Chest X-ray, AP view. Patient: 62 years old, sex M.
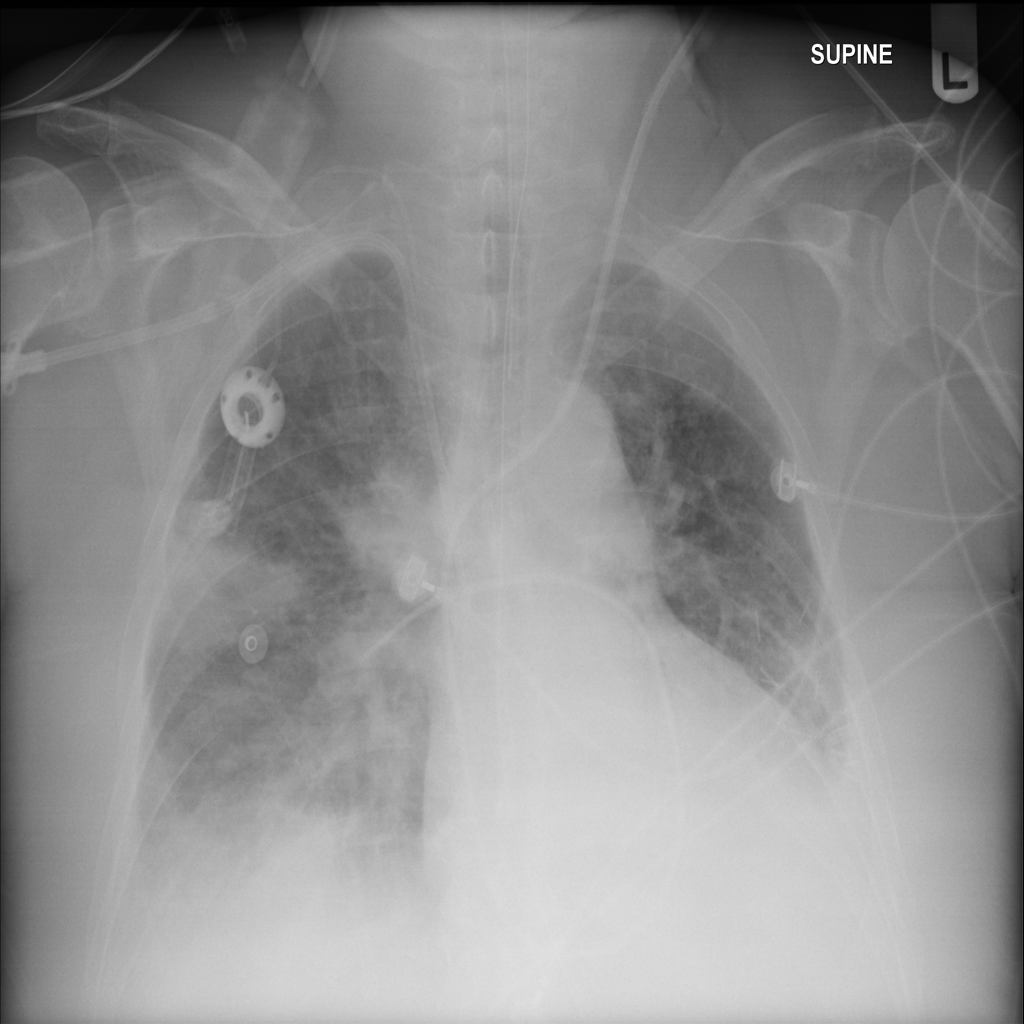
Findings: Effusion, Infiltration